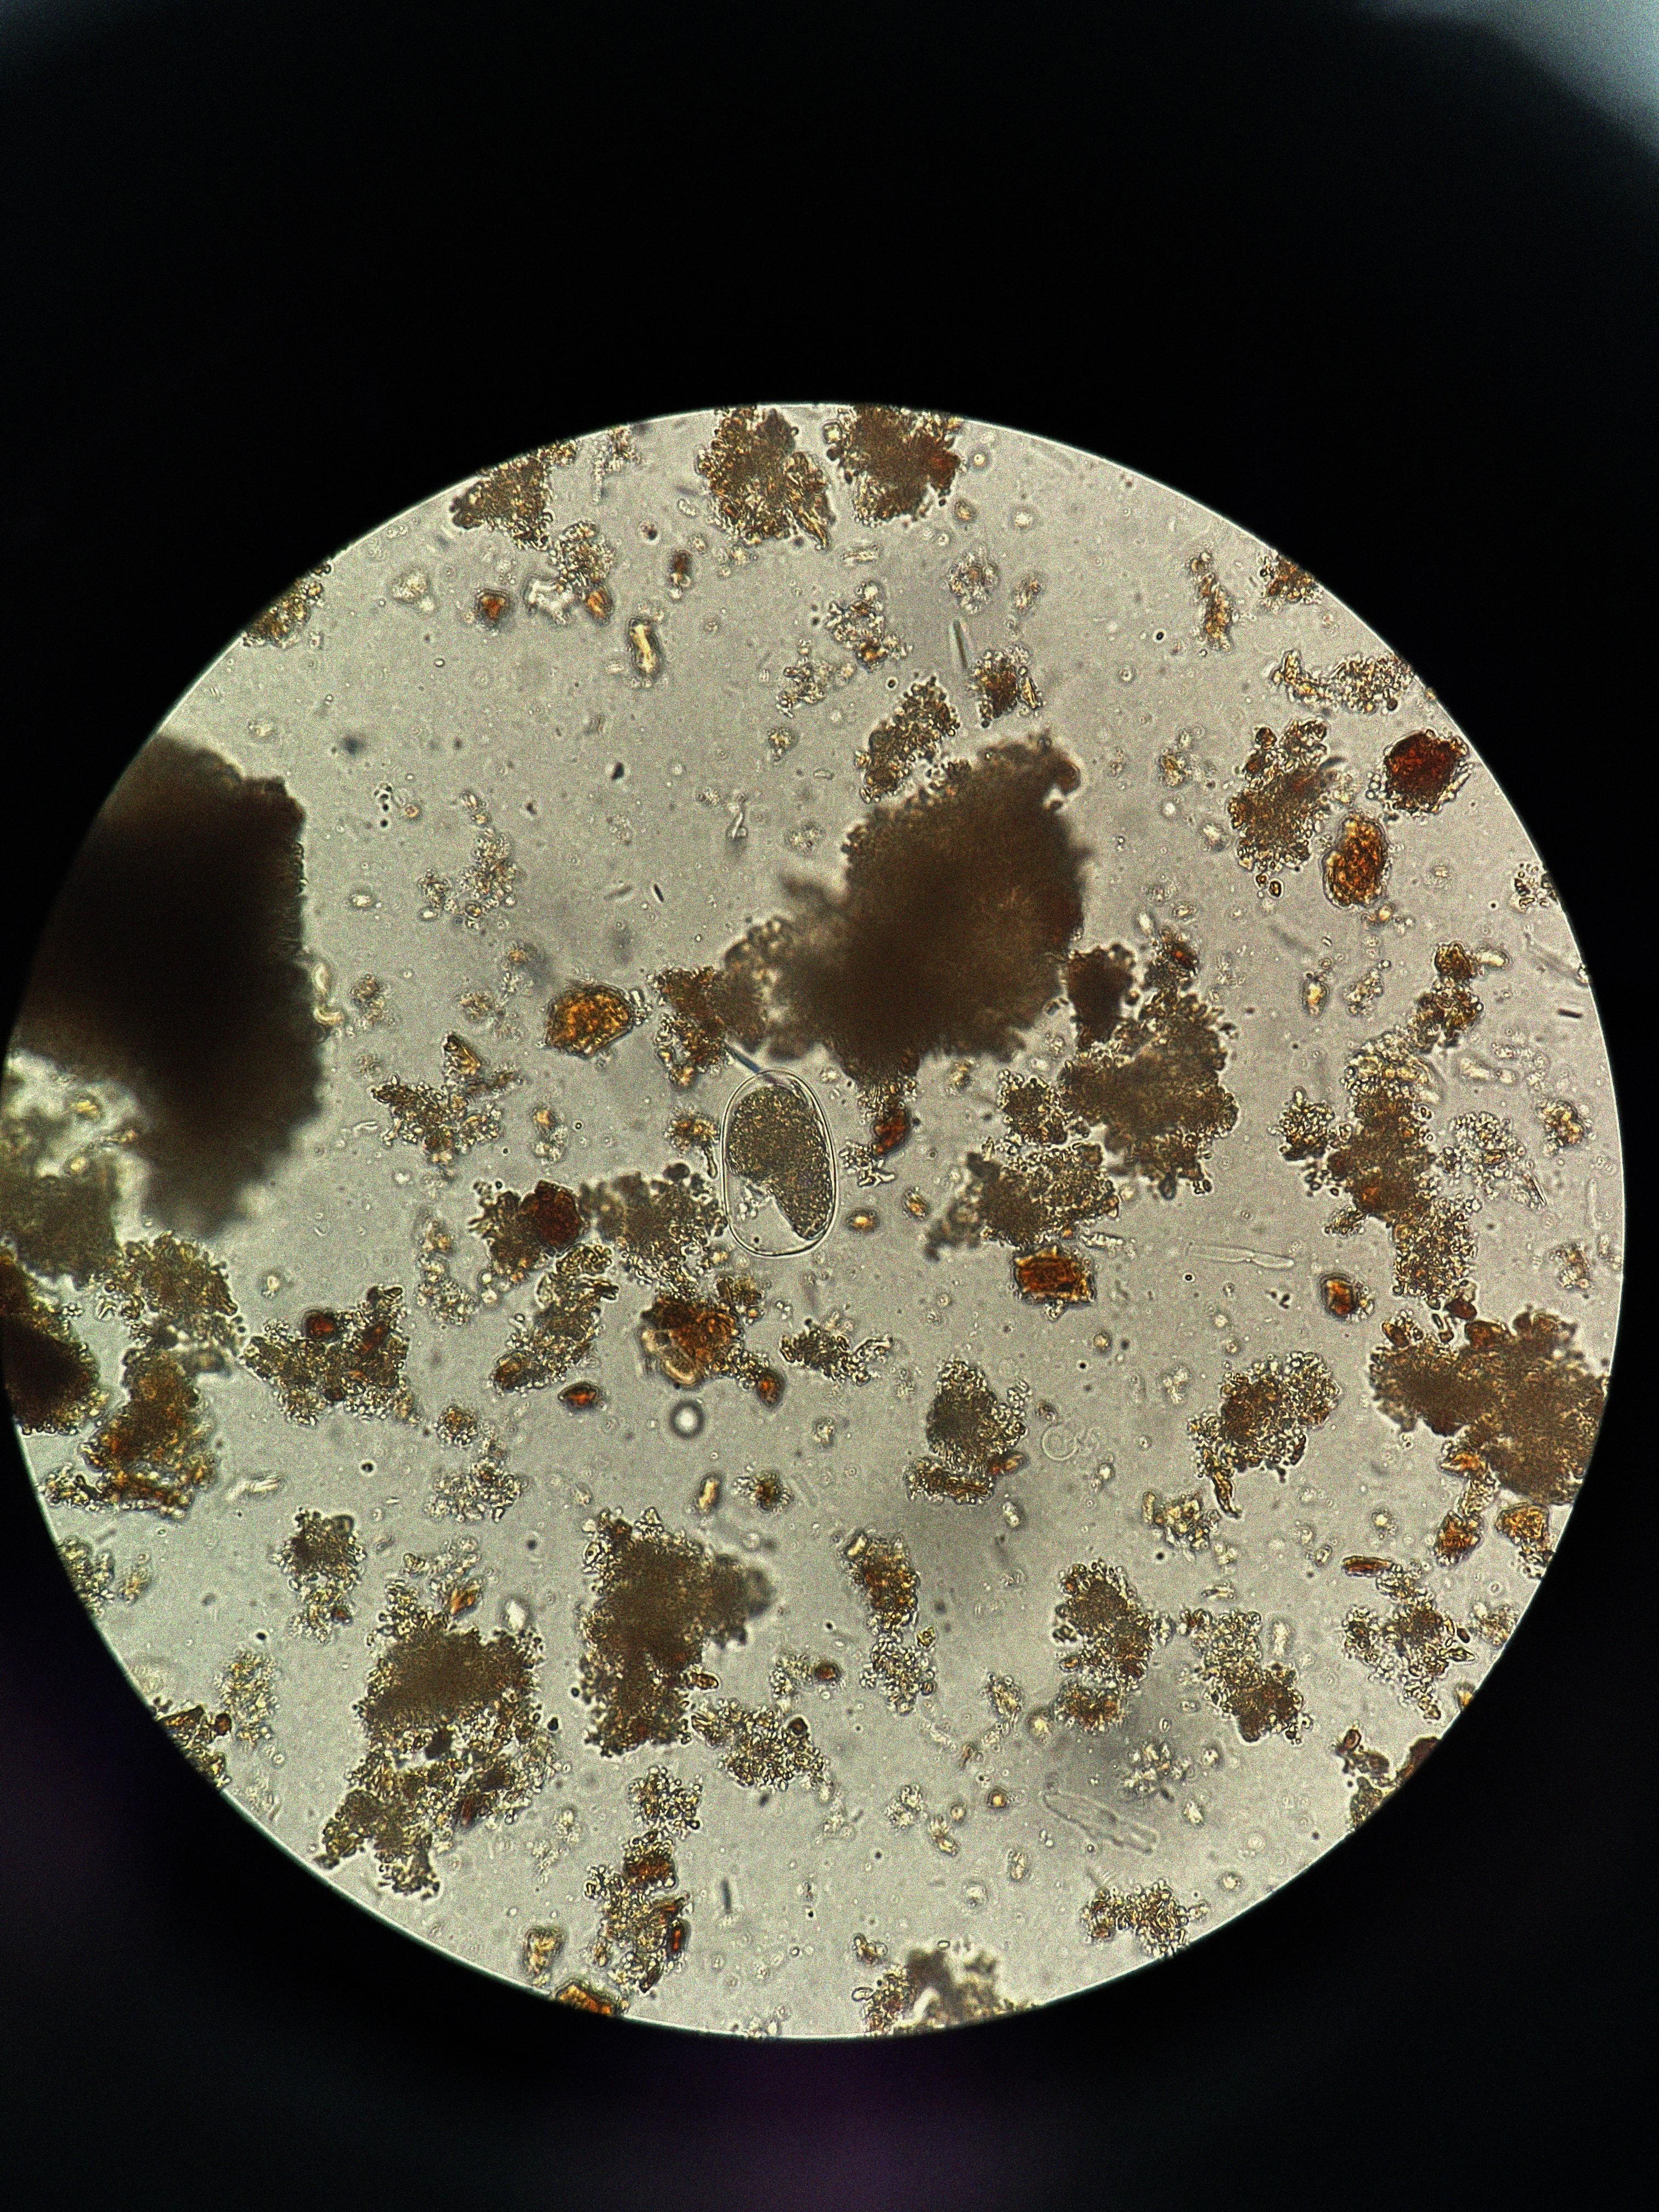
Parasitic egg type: Hookworm egg